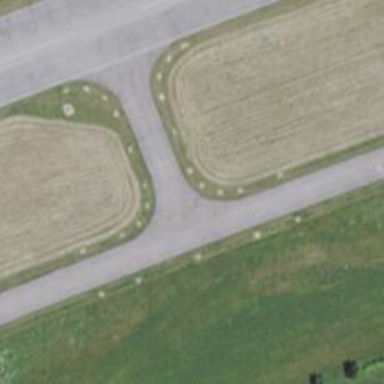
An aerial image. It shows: Image of taxiway at airport.